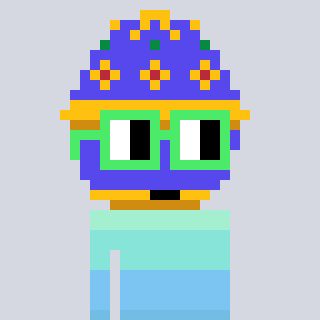
a pixel art character with square light green glasses, a faberge-shaped head and a bluegrey-colored body on a cool background